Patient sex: M
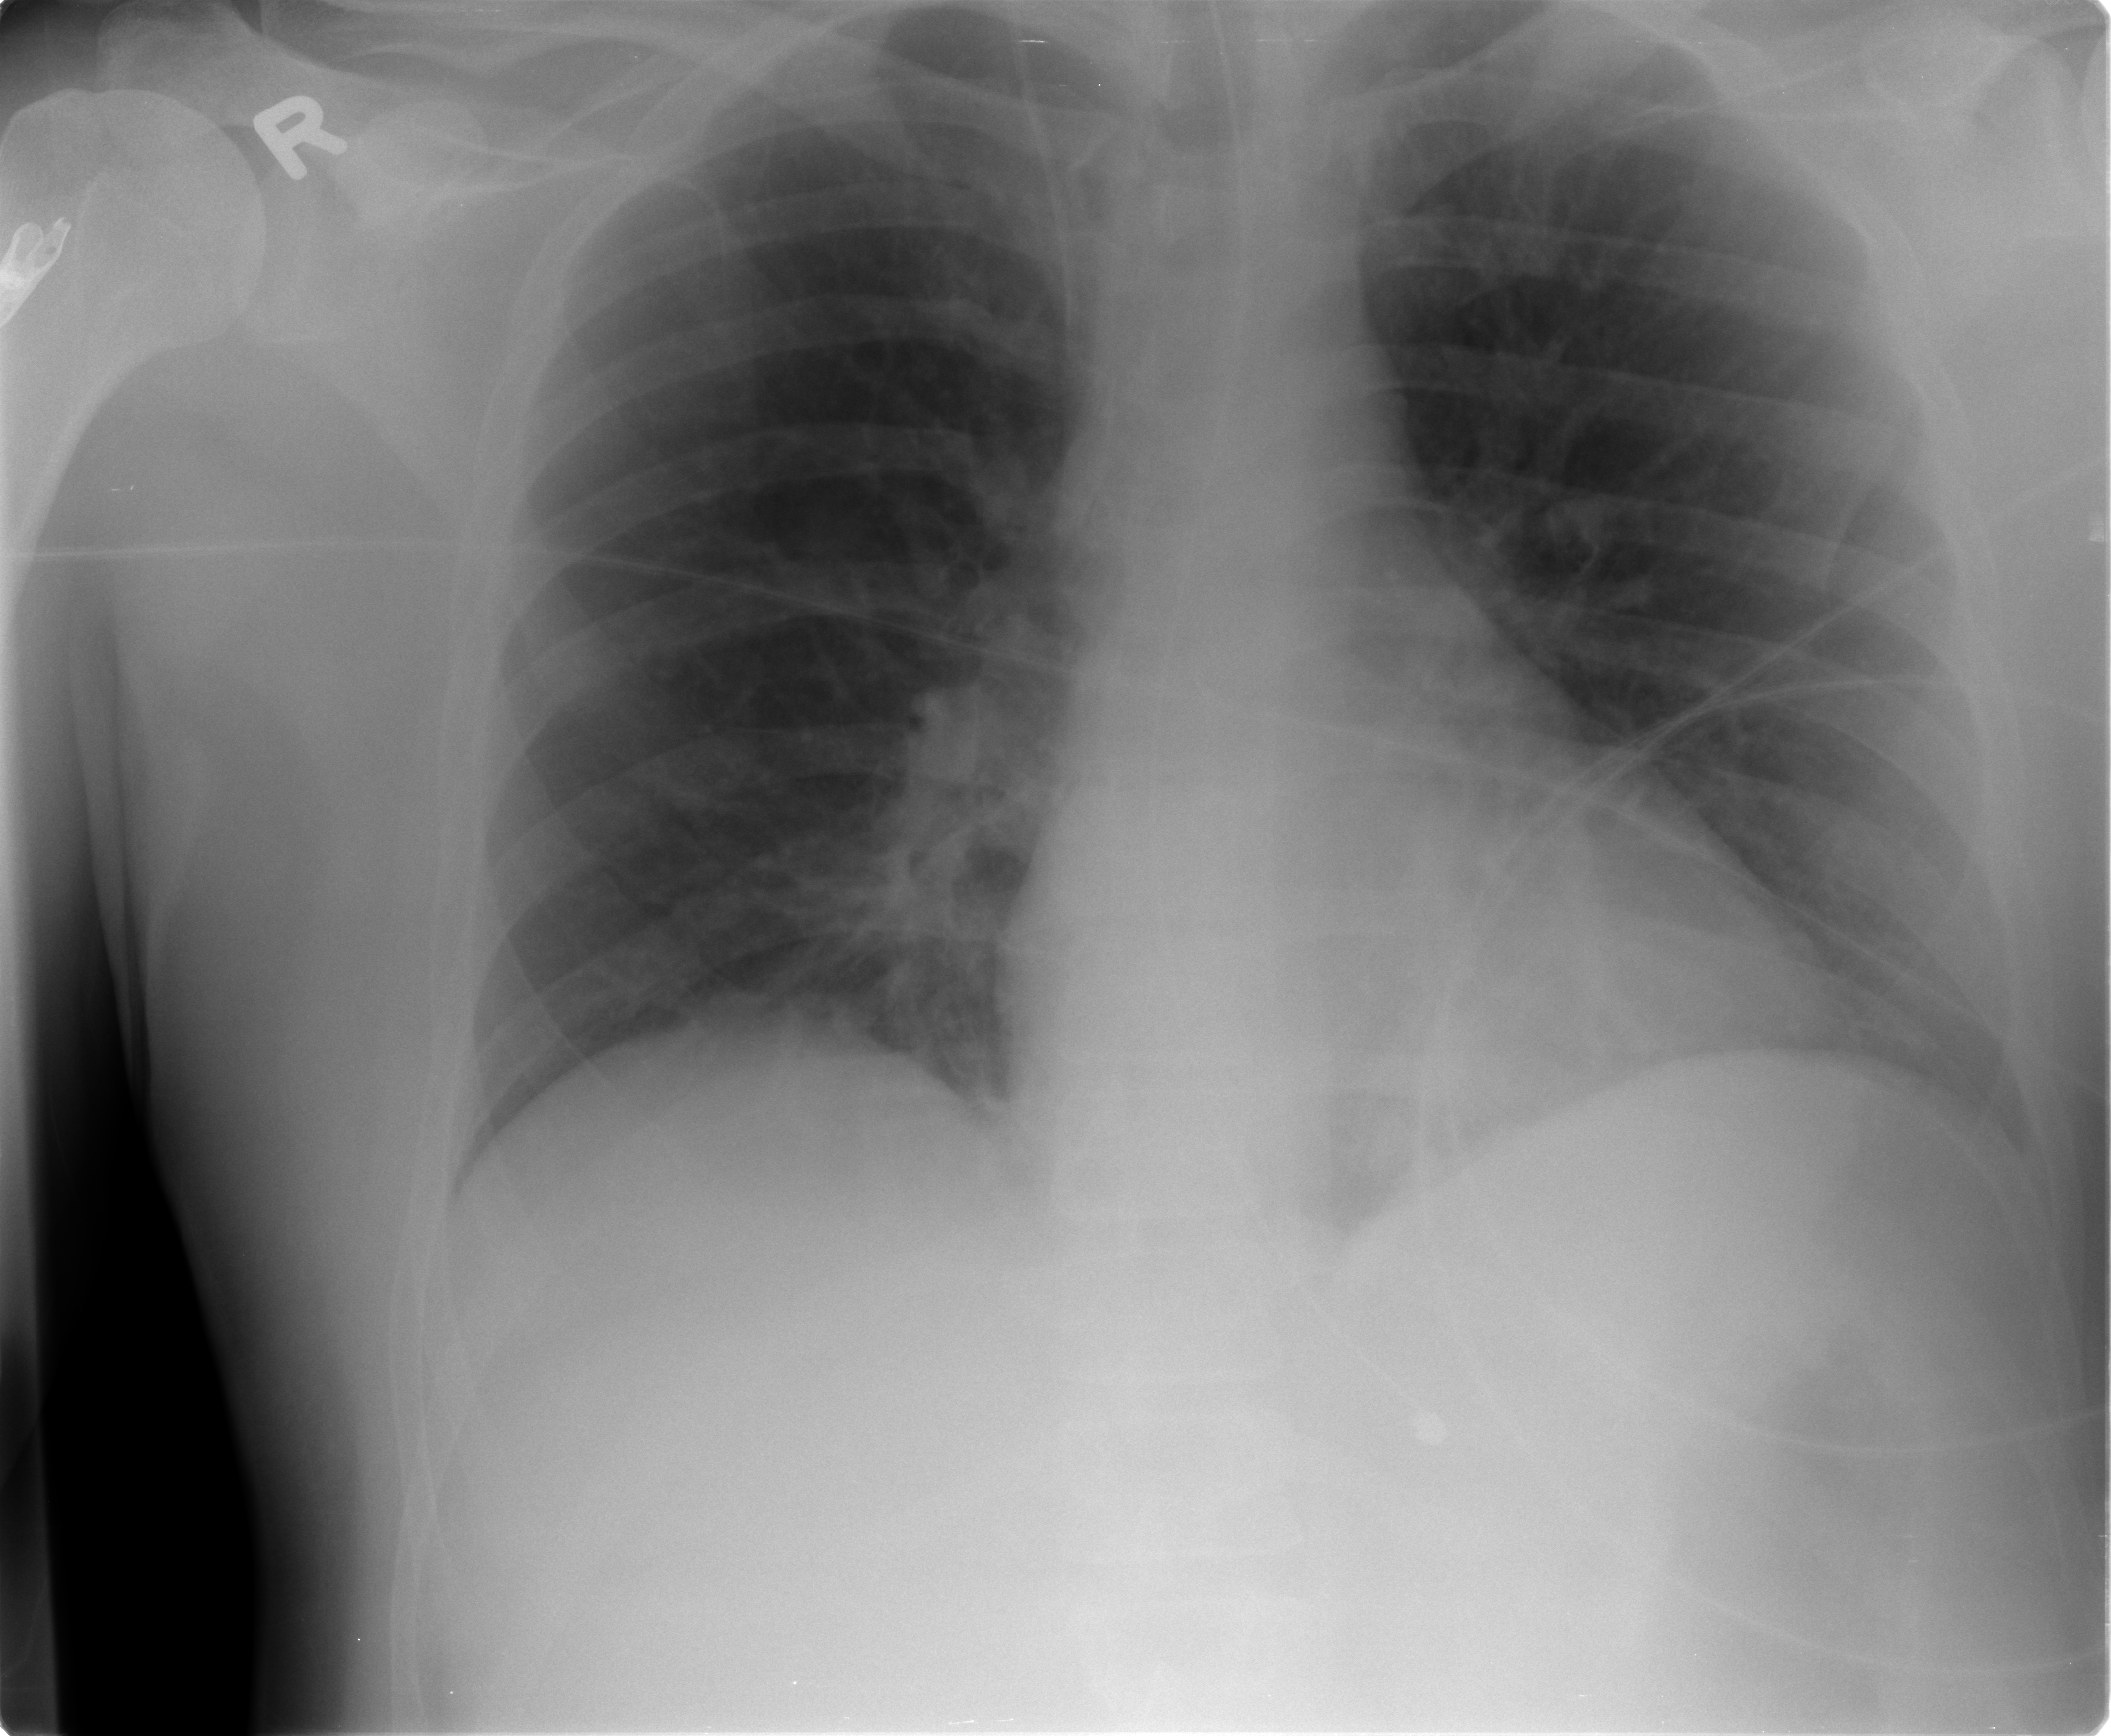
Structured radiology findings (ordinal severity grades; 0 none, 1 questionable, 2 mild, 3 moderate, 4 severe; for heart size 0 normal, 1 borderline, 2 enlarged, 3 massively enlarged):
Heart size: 2
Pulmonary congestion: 2
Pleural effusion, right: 1
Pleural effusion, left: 2
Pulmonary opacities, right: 2
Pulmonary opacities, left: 2
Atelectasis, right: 2
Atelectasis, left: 2